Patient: sex M, age 48
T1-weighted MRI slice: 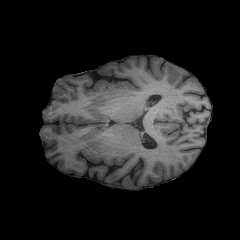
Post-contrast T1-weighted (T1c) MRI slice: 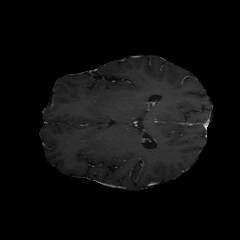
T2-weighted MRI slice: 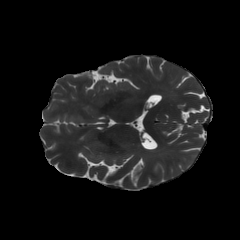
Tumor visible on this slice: no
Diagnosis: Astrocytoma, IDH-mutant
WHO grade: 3